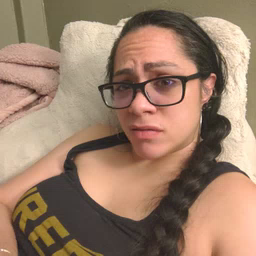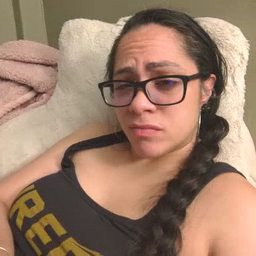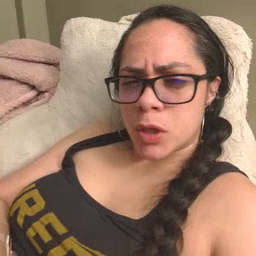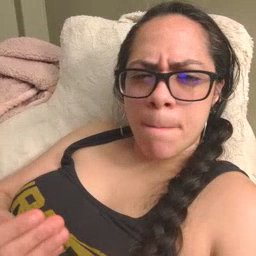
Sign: morning